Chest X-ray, AP view. Patient: 56 years old, sex M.
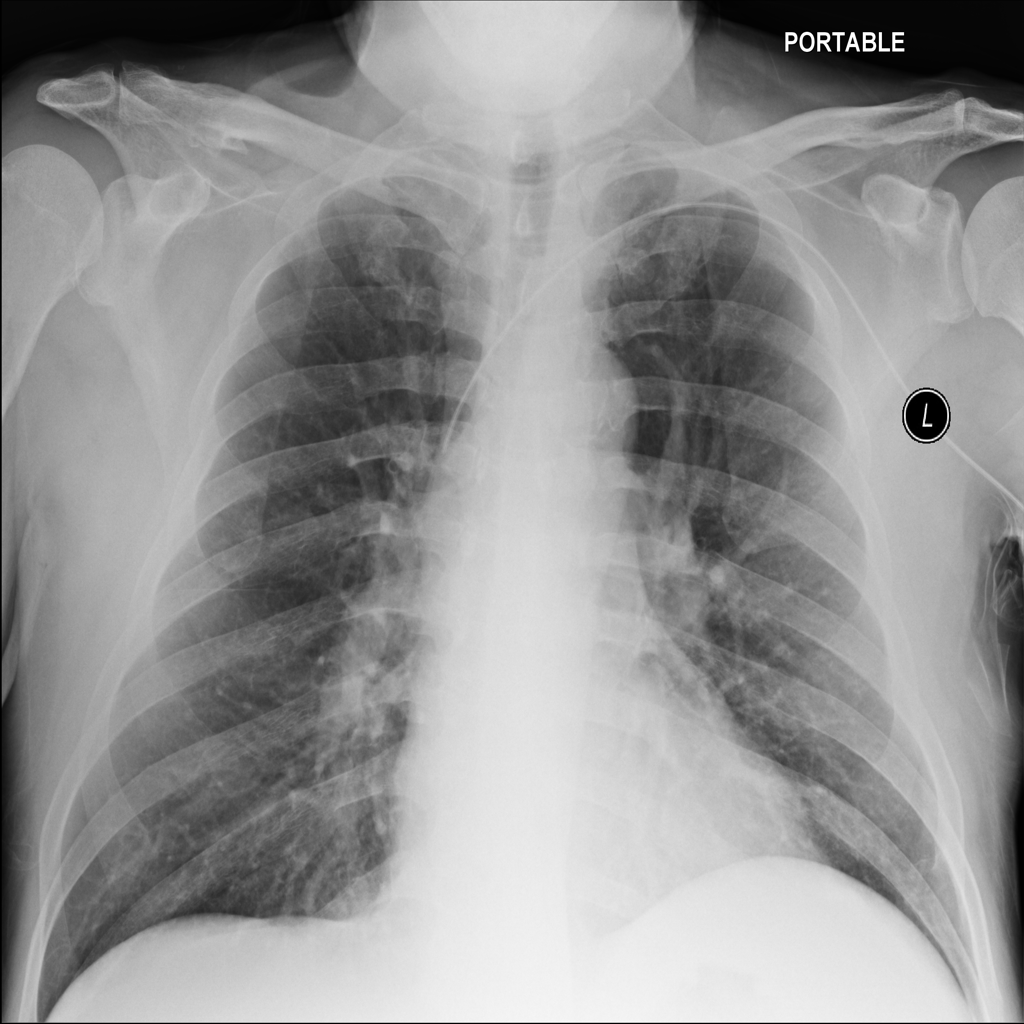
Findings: No Finding